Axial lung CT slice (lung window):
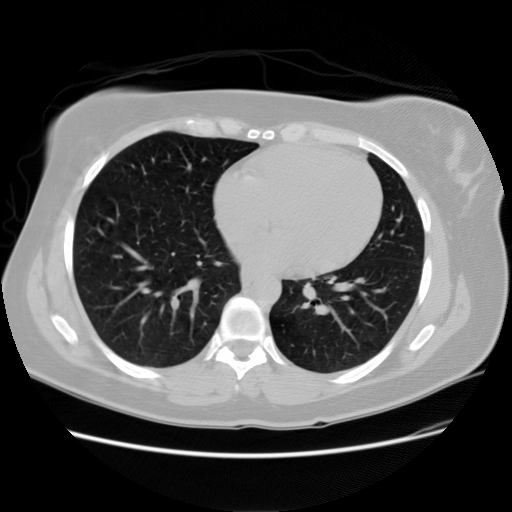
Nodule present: no